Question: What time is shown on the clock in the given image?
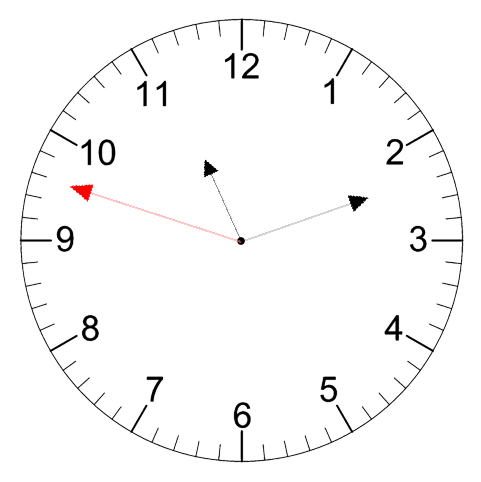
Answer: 11:11:48